Question: I am trying to create a reflection shadow and found an issue.
Please find the below code in my custom view:
'''
@Override
protected void onDraw(Canvas canvas) {
//prepare
canvas.drawColor(Color.GRAY);
Bitmap source = BitmapFactory.decodeResource(getResources(), R.drawable.icon);
//First Column
canvas.drawBitmap(source, 0, 0, new Paint());
//2nd Column
canvas.drawBitmap(source, source.getWidth(), 0, new Paint());
//Reflection
Matrix matrix = new Matrix();
matrix.preScale(1.0f, -1.0f);
matrix.postTranslate(source.getWidth(), source.getHeight()*2);
canvas.drawBitmap(source, matrix, new Paint());
Paint paint2 = new Paint();
LinearGradient shader = new LinearGradient(
source.getWidth()*3/2,
source.getHeight(),
source.getWidth()*3/2,
source.getHeight()*2,
0x7FFFFFFF, 0x00FFFFFF, TileMode.CLAMP);
paint2.setShader(shader);
paint2.setXfermode(new PorterDuffXfermode(
android.graphics.PorterDuff.Mode.DST_IN));
canvas.drawRect(
source.getWidth(),
source.getHeight(),
source.getWidth()*2,
source.getHeight()*2,
paint2);
//3rd Column
Bitmap bitmap = Bitmap.createBitmap(source.getWidth(), source.getHeight()*2, Config.ARGB_8888);
Canvas canvas2 = new Canvas(bitmap);
canvas2.drawBitmap(source, 0, 0, new Paint());
matrix = new Matrix();
matrix.preScale(1.0f, -1.0f);
matrix.postTranslate(0, source.getHeight()*2);
canvas2.drawBitmap(source, matrix, new Paint());
paint2 = new Paint();
shader = new LinearGradient(
source.getWidth()*1/2,
source.getHeight(),
source.getWidth()*1/2,
source.getHeight()*2,
0x7FFFFFFF, 0x00FFFFFF, TileMode.CLAMP);
paint2.setShader(shader);
paint2.setXfermode(new PorterDuffXfermode(
android.graphics.PorterDuff.Mode.DST_IN));
canvas2.drawRect(
0,
source.getHeight(),
source.getWidth(),
source.getHeight()*2,
paint2);
canvas.drawBitmap(bitmap, source.getWidth()*2,0, new Paint());
}
'''
I am doing same in canvas (which I got from 'onDraw(canvas)') and canvas2 (which created using 'new Canvas(bitmap)')
But, both drawing different shader effect as follows:

Why are the shader effects different?
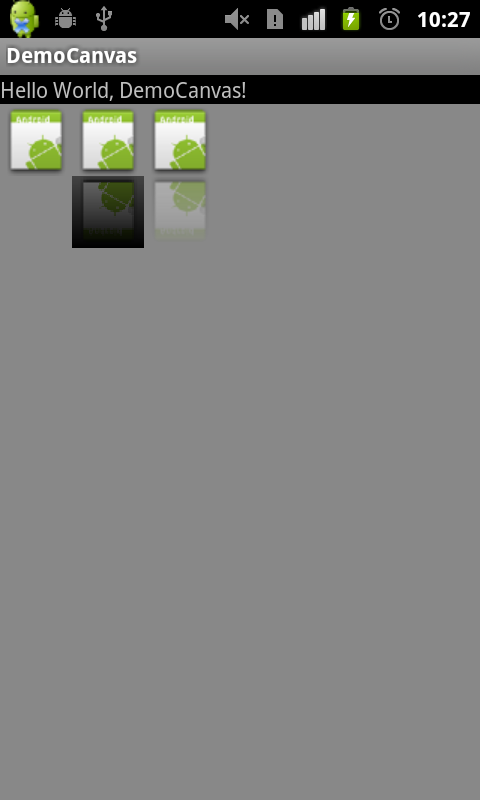
Answer: Considering the black rectangle in the second column:
PorterDuff.MODE.DST_IN is defined as [Sa*Da, Sa*Dc]. Since the destination pixels are a constant opaque grey (Da=1) the alpha channel of the result will be set to the alpha channel from your linear gradient, which ranges from 0.5 to 1.
And there is your problem right there... in the second column you are setting pixels of your Window canvas partially transparent. What shows through from underneath? The window background, which is still the default black.
In the 3rd column you are drawing to an offscreen bitmap first, and then drawing the partially-transparent offscreen bitmap to the Window canvas afterwards. This works because the incoming pixels (from the offscreen bitmap) do not completely replace the pixels already present but are blended with the destination buffer (in PorterDuff terms I think it's equivalent to SRC_ATOP).